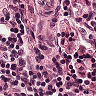
Metastatic tissue present: no